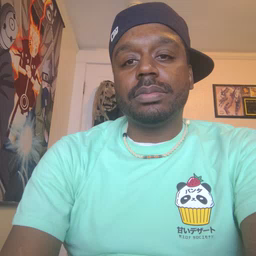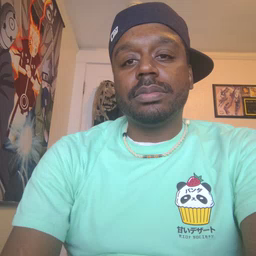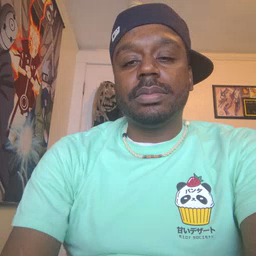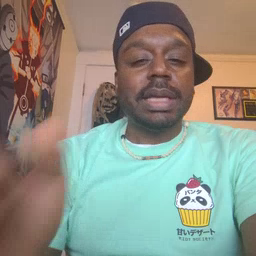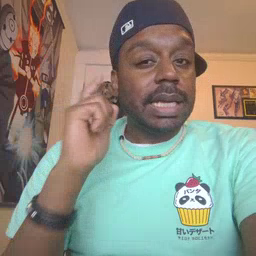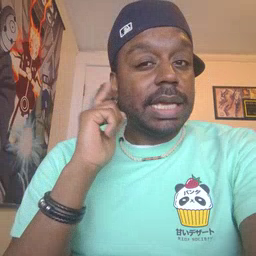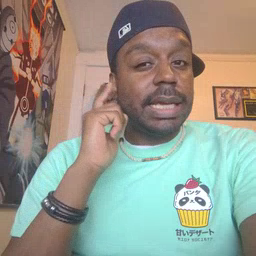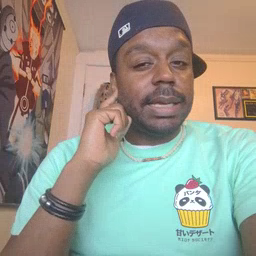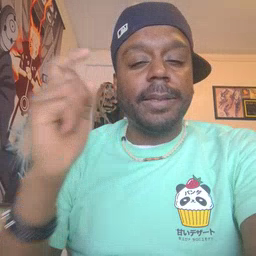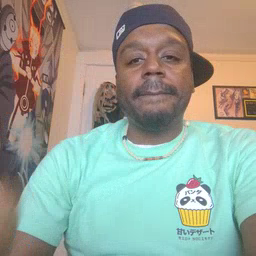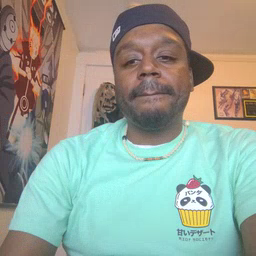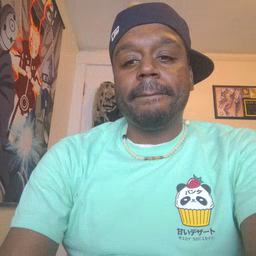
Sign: hear